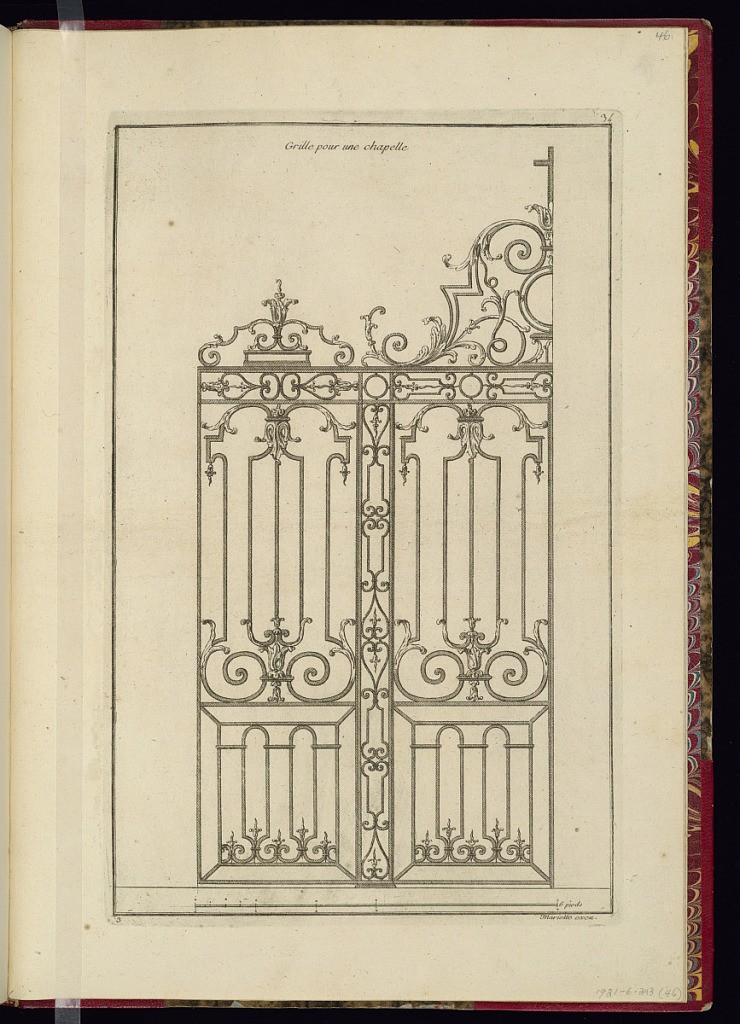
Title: Grille pour une chapelle
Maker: Jean Mariette, French, 1660–1742
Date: c. 1738
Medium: Etching and Engraving on Paper
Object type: Print
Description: Design for a chapel gate of openwork metal, half of which is shown. The design features scrolling bars and leaves. Half of a cross is visible at the top of the gate. There is a scale bar of "6 pieds" at the bottom of the plate. The plate is numbered but not signed.